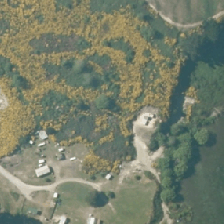
Land cover: broadleaved_indigenous_hardwood